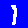
Digit: 1